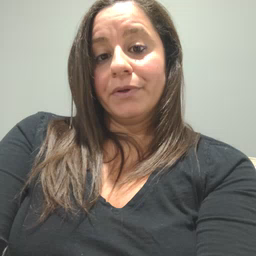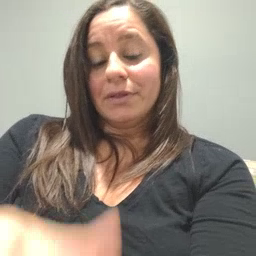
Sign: sleep